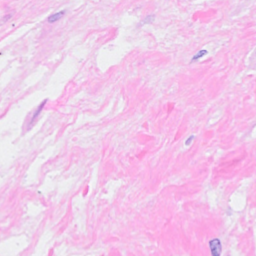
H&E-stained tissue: Breast